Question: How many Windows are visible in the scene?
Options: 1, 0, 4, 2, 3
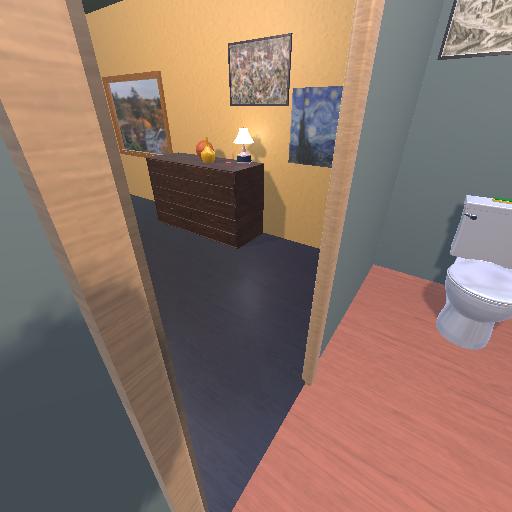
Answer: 1